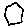
Label: hexagon